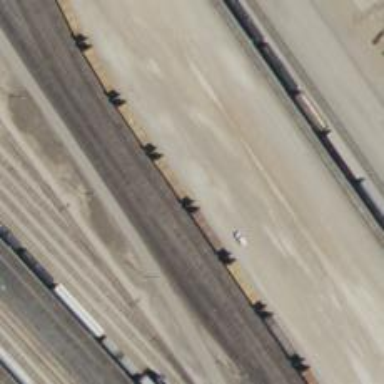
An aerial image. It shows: Railway yard in service.